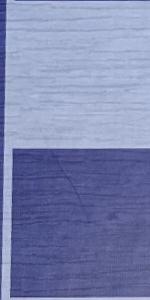
Label: Empty